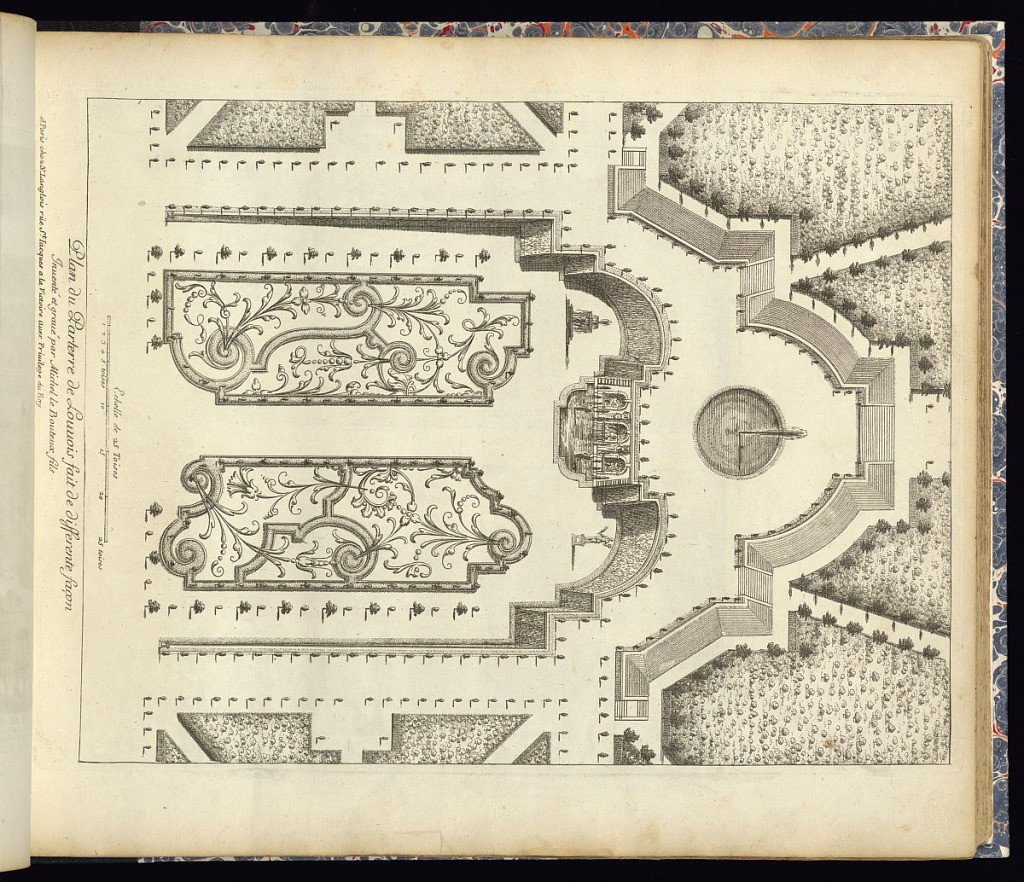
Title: Plan du Parterre de Louvois fait de differete façon
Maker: Michel Lebouteux, French, 1648 – 17..
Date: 1679–1703
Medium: Etching on laid paper
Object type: Print
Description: Plan view of the parterre in the gardens of the chateau of Louvois, featuring formal parterre planting with scrolling foliate and fleuron designs, fountains, a basin, statues on plinths, trees, ramp, and stairs. The plate is titled, signed, and with a scale below.